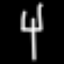
Label: fork